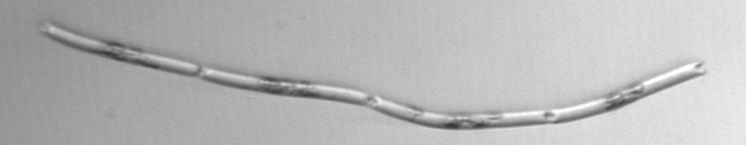
Label: Eucampia_morphytype1